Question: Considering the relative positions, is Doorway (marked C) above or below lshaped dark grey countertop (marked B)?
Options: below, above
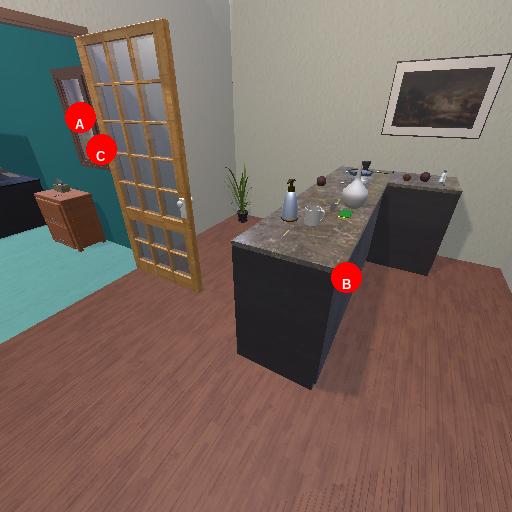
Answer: below